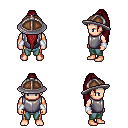
a pixel art fantasy rpg character, male body template, human, light skin, steel chest armor, teal pants, brunette extra-long topknot hairstyle, chain helm, white cloth bracers, four views (front, back, left, right), 2x2 character sprite sheet, small pixel art, hard edges, no anti-aliasing